Chest X-ray. View position: PA
Patient age: 26
Patient sex: F
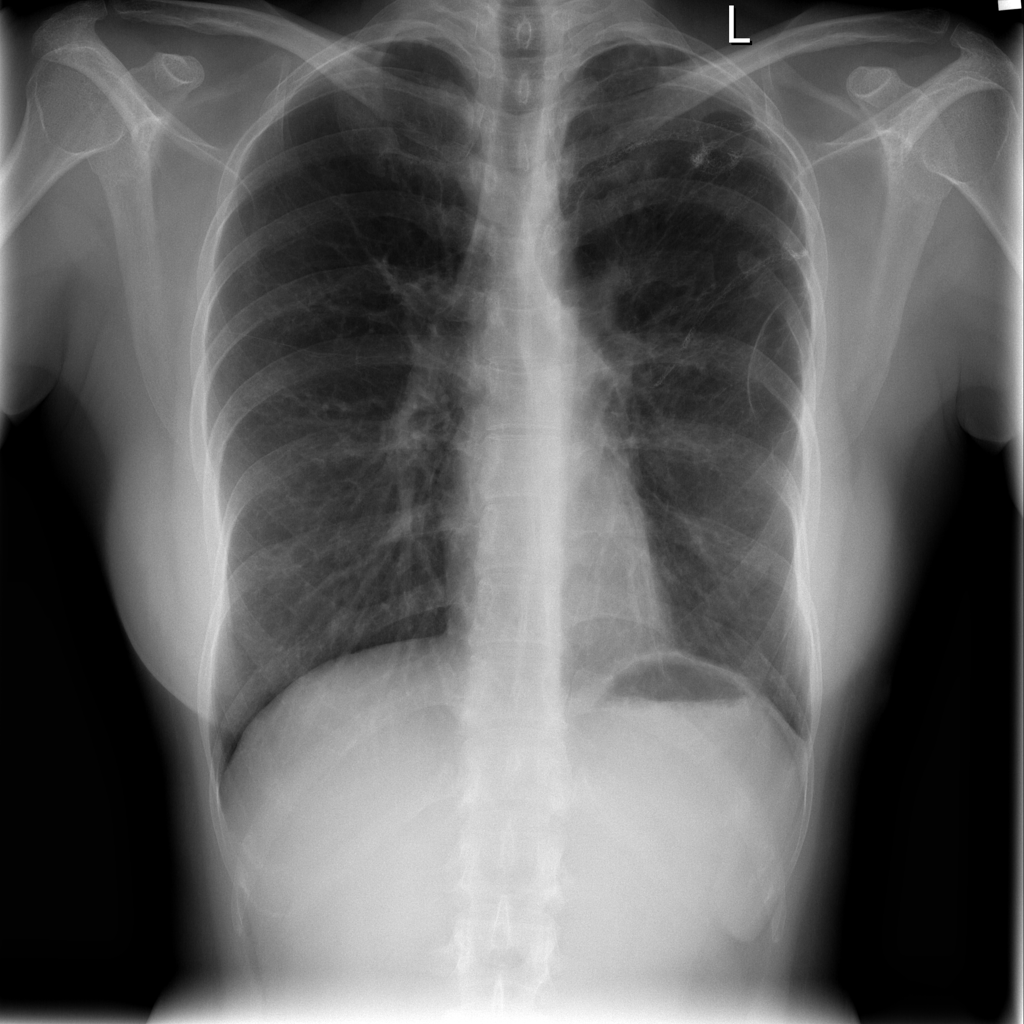
Finding: Pneumothorax